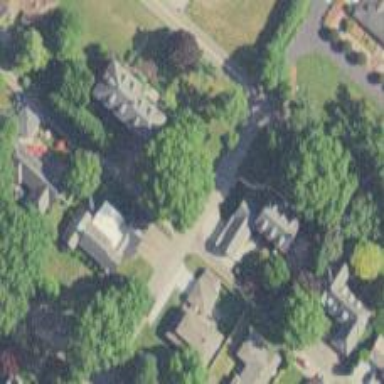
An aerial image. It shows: Alley classified as service road.